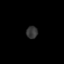
Tissue: skin
Cell type: Epithelial cells
Senescence score: 0.2487
Nuclear area (px): 134
Mean DAPI intensity: 53.328